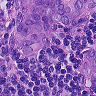
Metastatic tissue present: yes